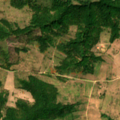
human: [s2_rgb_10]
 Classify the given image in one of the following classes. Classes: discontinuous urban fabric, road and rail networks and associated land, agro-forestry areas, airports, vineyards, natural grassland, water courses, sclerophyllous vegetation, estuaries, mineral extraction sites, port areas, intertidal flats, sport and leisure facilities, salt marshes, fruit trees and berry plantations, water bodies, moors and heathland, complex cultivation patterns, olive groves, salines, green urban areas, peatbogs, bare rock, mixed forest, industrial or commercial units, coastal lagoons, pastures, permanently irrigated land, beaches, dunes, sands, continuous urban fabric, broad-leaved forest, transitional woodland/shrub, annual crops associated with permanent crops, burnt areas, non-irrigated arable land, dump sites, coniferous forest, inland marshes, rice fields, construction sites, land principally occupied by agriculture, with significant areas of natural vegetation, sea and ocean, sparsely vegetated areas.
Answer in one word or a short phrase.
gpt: complex cultivation patterns, land principally occupied by agriculture, with significant areas of natural vegetation, broad-leaved forest